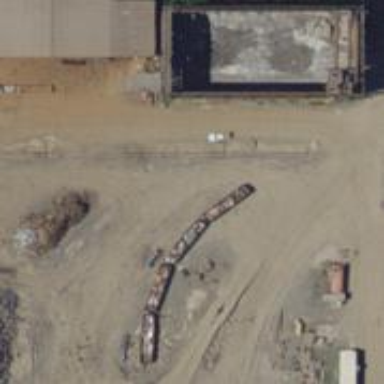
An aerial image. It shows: Rail spur service.